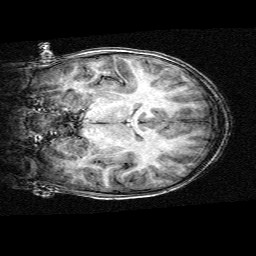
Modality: T1w
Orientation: coronal
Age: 11
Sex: male
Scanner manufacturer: siemens
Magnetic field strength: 3 T
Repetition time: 2.3 s
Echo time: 0.00336 s